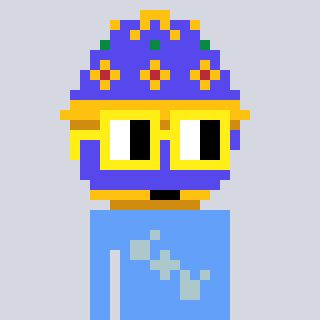
a pixel art character with square yellow glasses, a faberge-shaped head and a blue-colored body on a cool background